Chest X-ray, AP view. Patient: 35 years old, sex M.
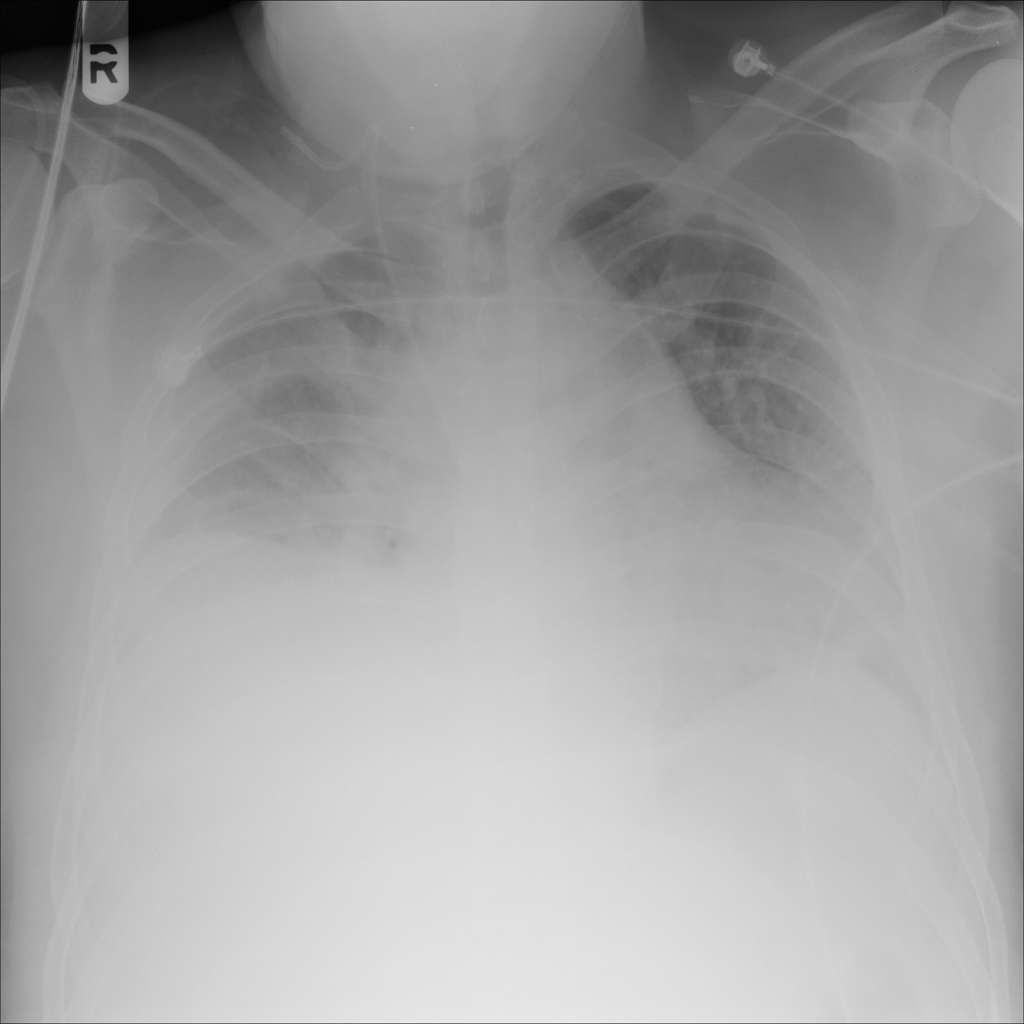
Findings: No Finding